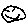
Label: smiley face